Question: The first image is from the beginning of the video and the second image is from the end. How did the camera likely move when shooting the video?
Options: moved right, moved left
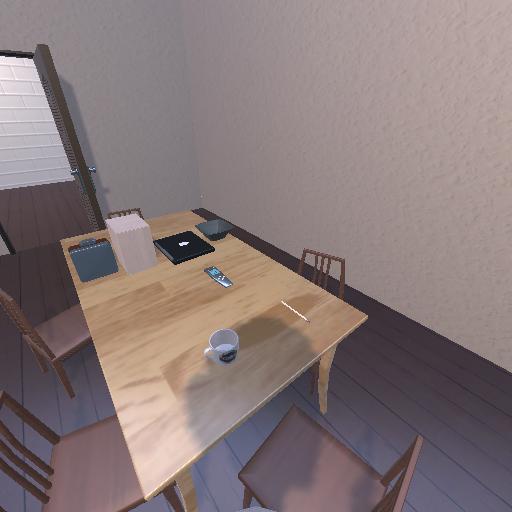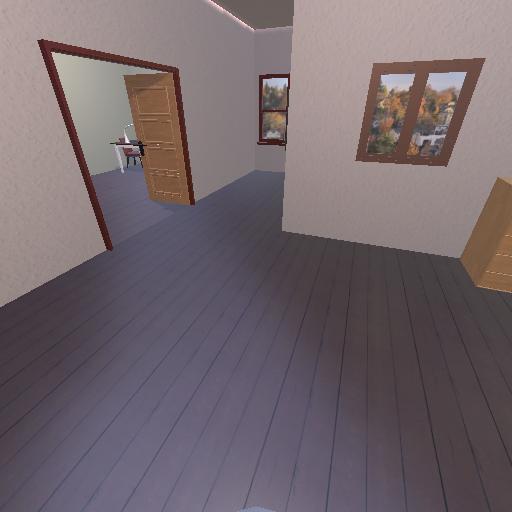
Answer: moved right